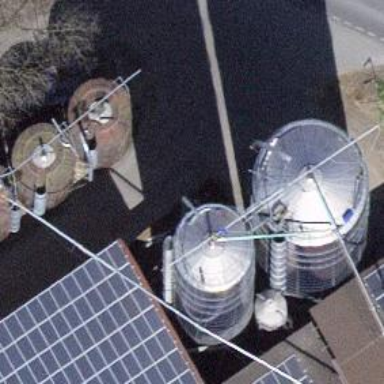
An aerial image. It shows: Silo.